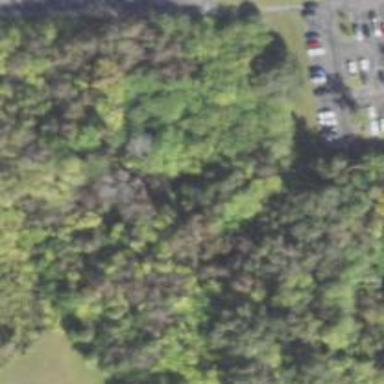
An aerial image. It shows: Mixed woodland area with various types of leaves.